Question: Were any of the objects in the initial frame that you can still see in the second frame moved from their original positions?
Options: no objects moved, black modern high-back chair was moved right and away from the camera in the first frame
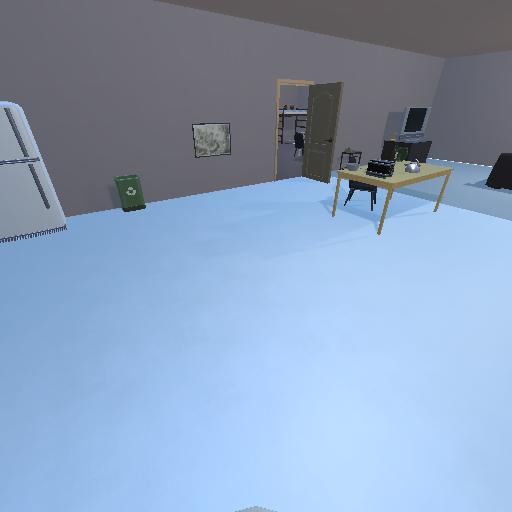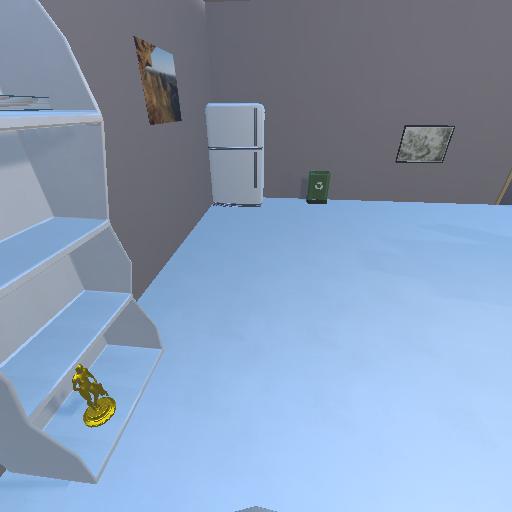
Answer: no objects moved